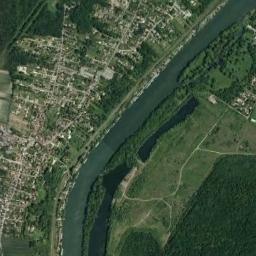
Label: river